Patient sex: M
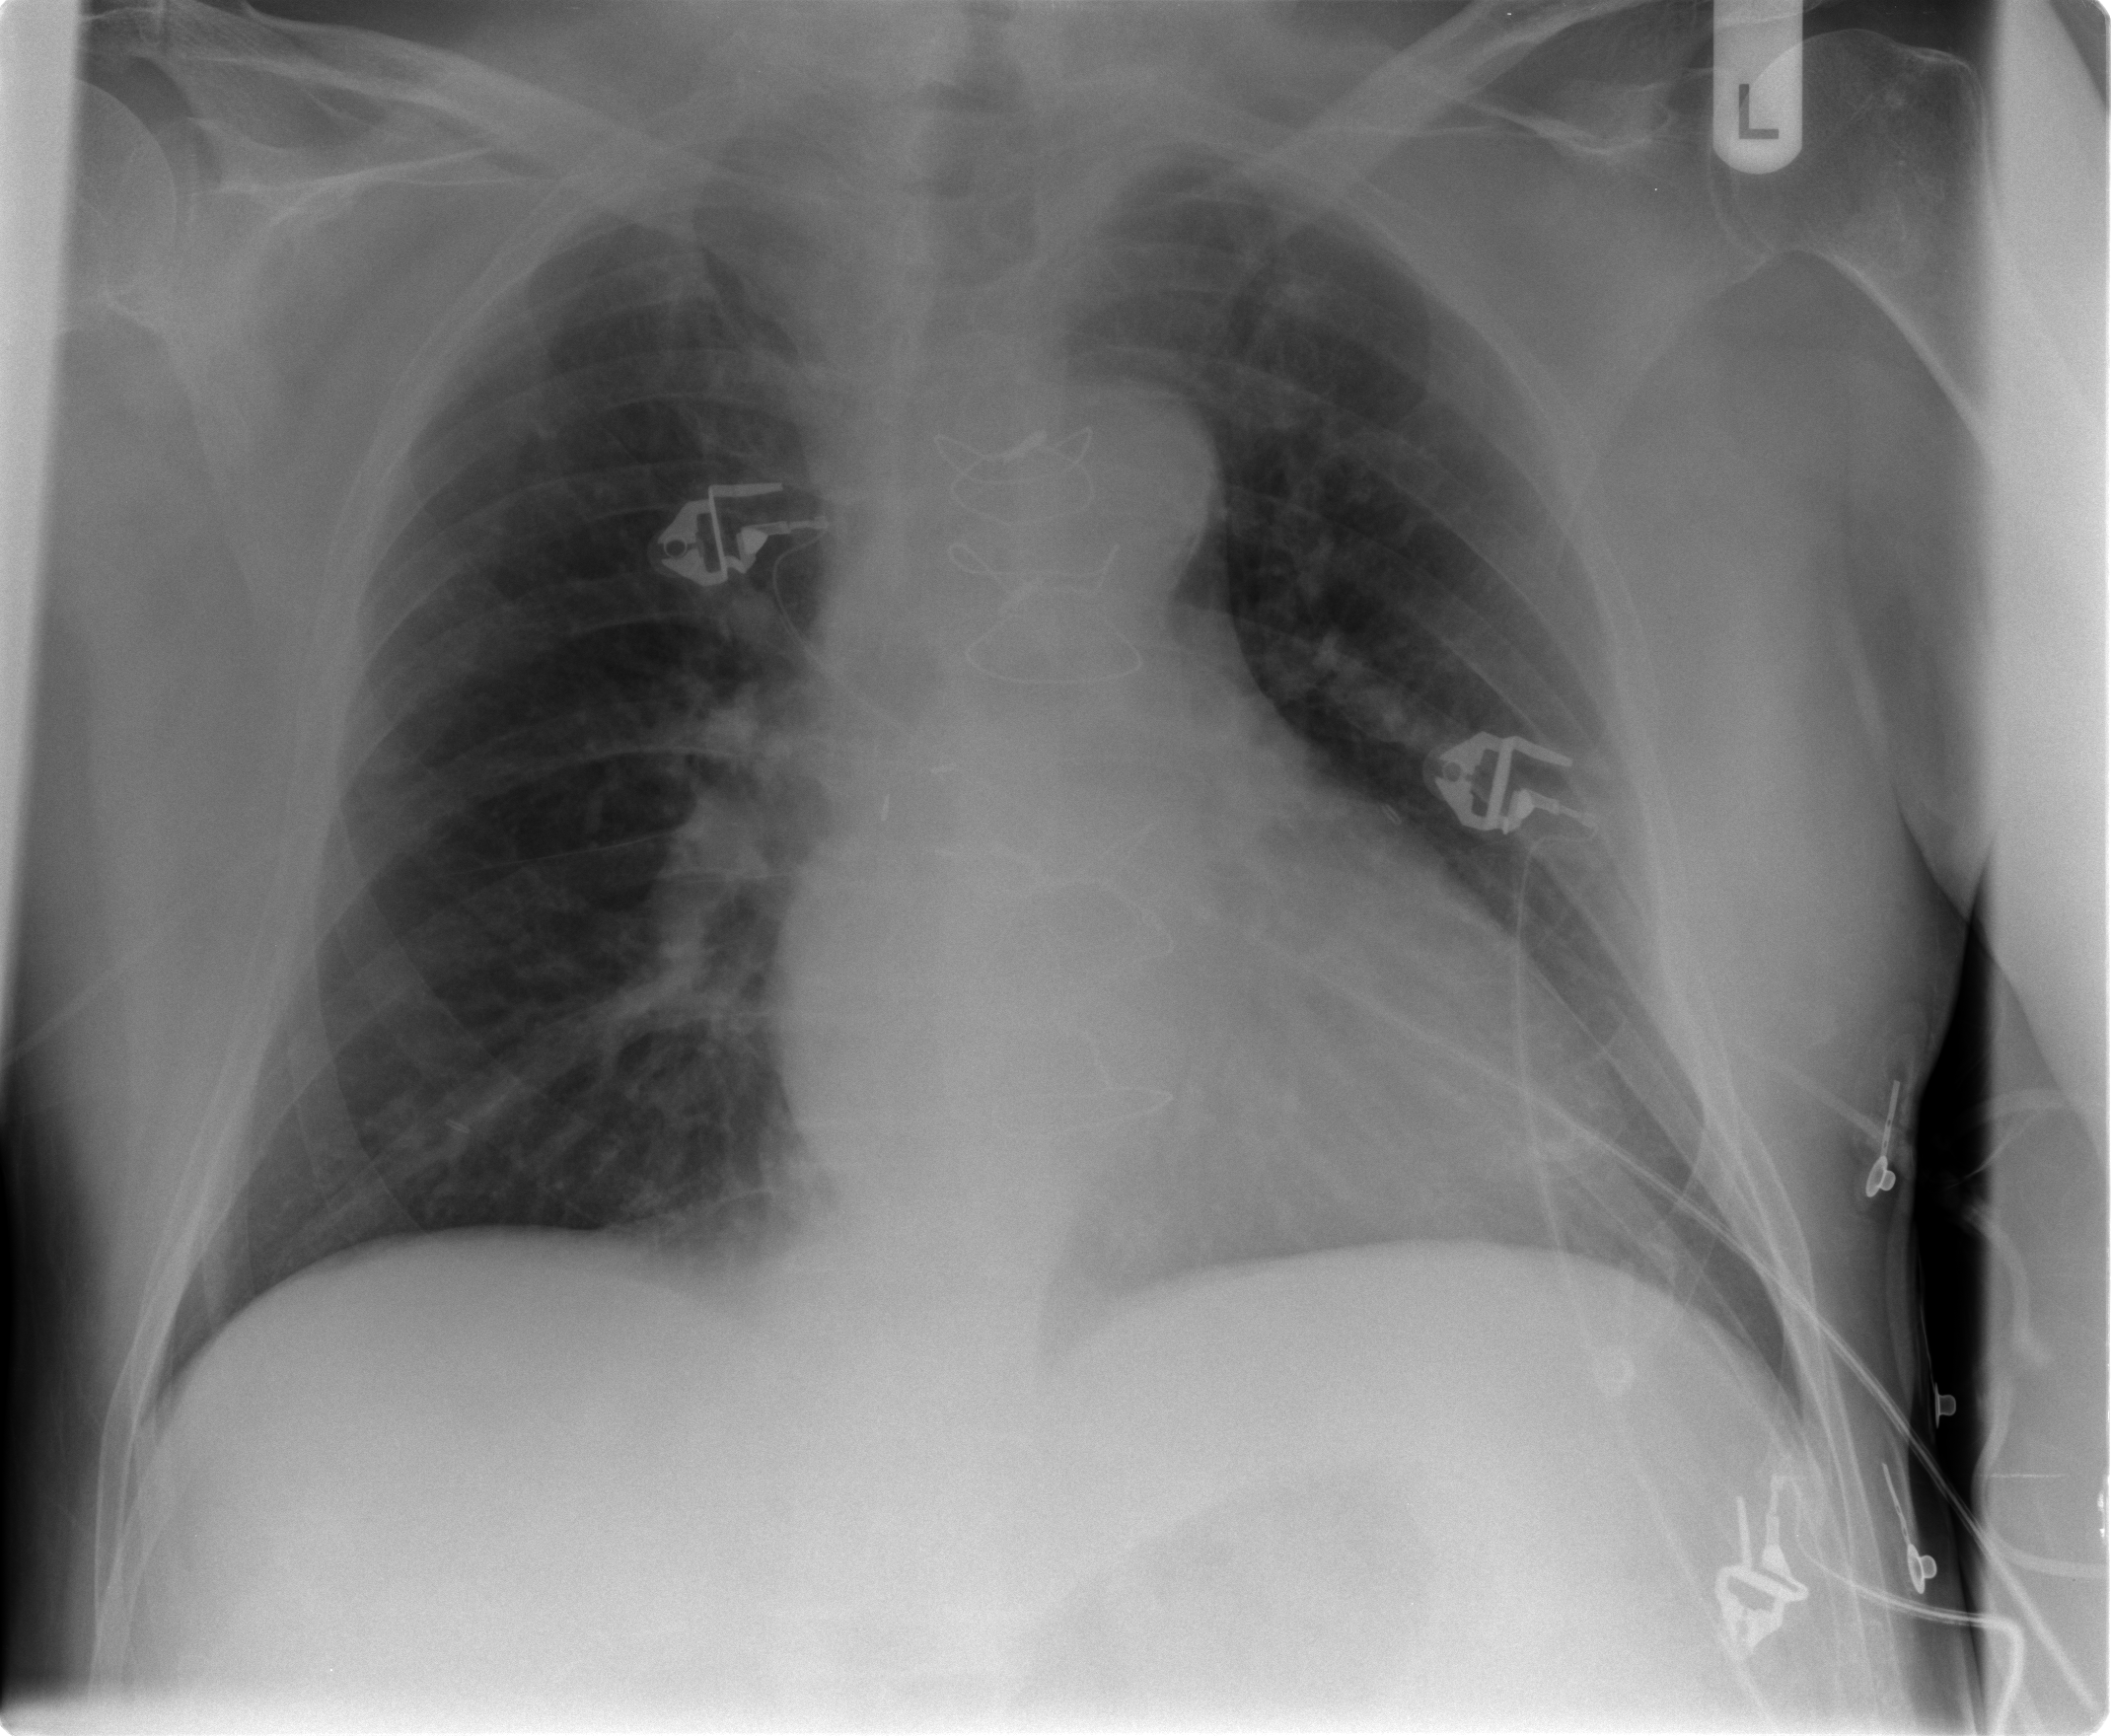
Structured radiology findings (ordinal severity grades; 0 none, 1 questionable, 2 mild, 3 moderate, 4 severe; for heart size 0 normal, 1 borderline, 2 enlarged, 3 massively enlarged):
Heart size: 2
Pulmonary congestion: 2
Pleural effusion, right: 0
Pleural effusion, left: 0
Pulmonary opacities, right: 0
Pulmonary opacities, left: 0
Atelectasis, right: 0
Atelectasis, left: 0